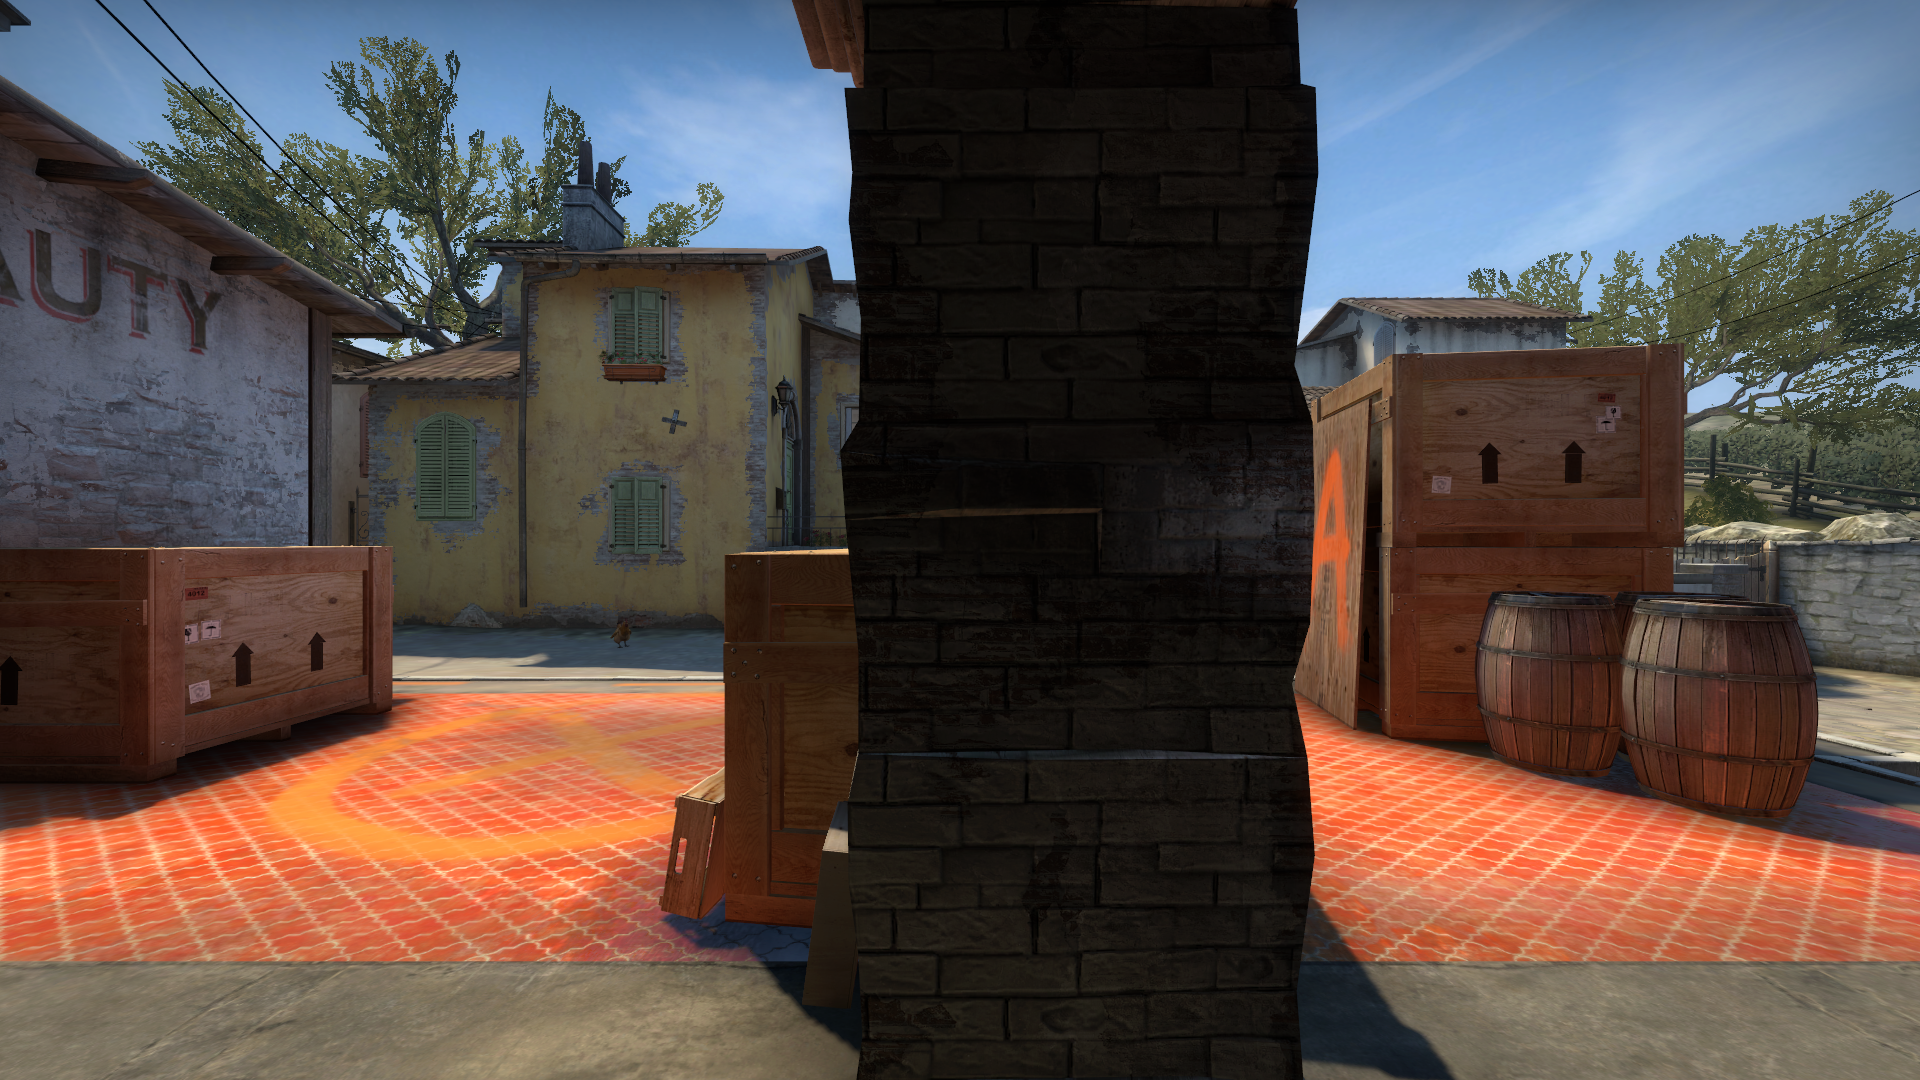
Map: de_inferno